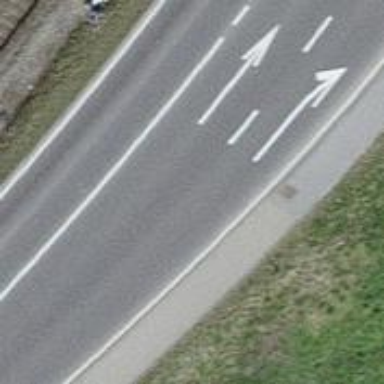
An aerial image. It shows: Primary highway with cycle track on the right side.